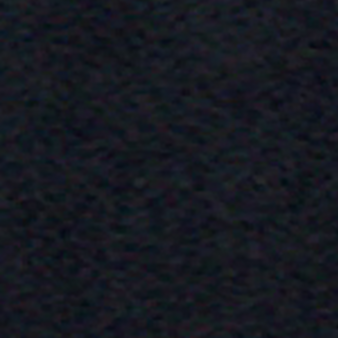
Label: other